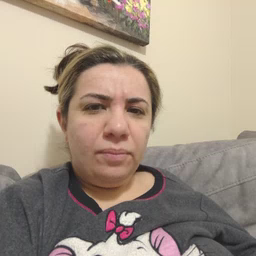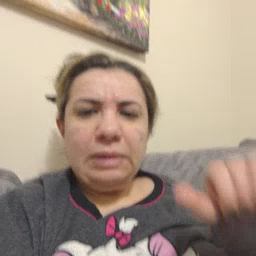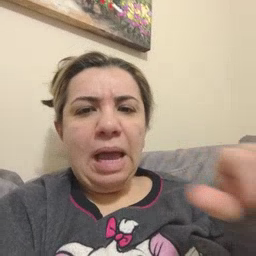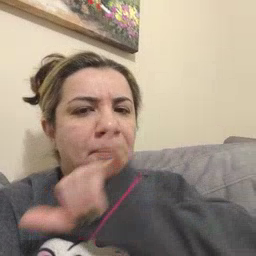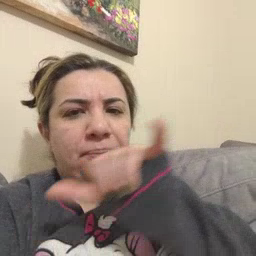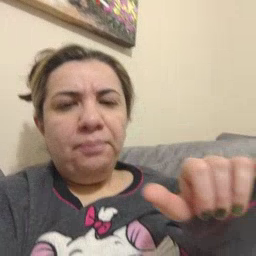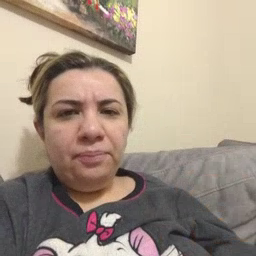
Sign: same